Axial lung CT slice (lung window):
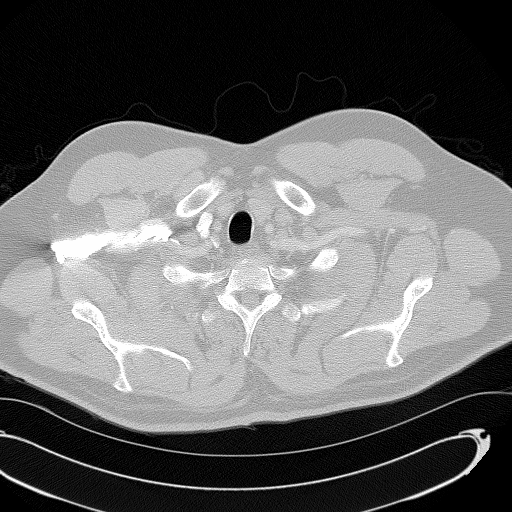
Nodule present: no